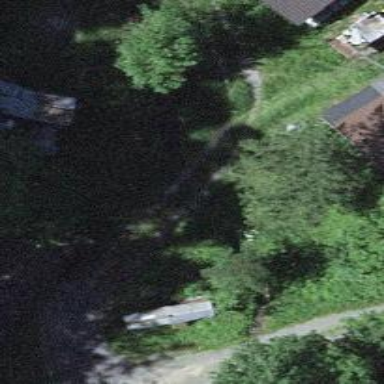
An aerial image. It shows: Culvert tunnel.